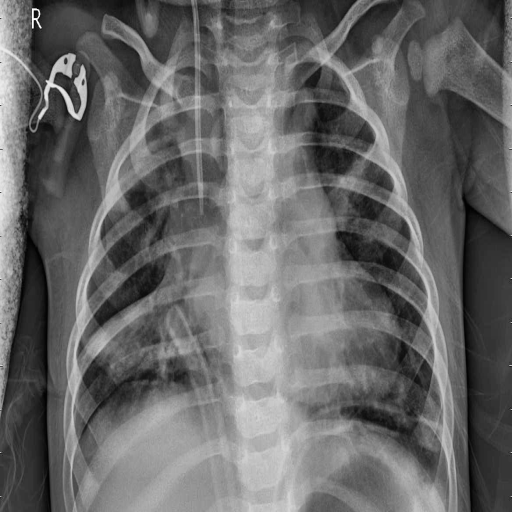
Finding: PNEUMONIA